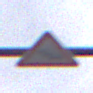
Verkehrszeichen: Stau
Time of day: Midday
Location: Outdoor (Urban)
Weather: Overcast
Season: NotSpecified
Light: Natural